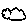
Label: cloud